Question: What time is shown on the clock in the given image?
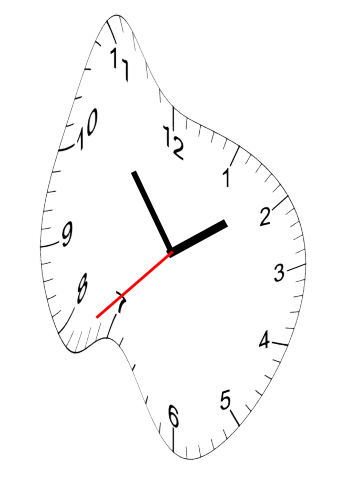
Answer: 01:53:38